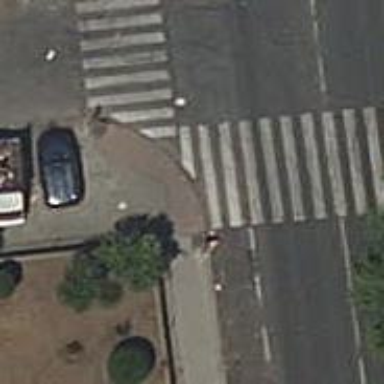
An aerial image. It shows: Uncontrolled footway crossing with markings.